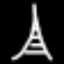
Label: The Eiffel Tower